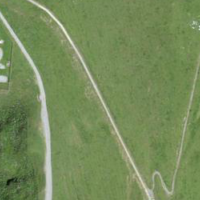
EUNIS habitat code: 26
Species observed at this site:
Erebia tyndarus
Campanula glomerata
Erebia aethiops
Pyrrhocorax graculus
Prunella collaris
Silene dioica